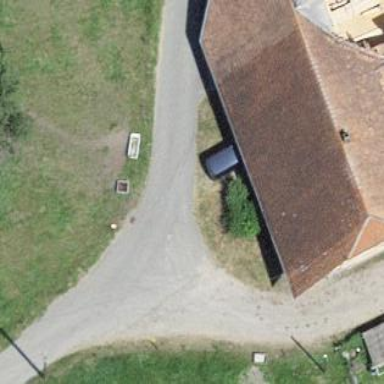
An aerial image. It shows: Farm building.